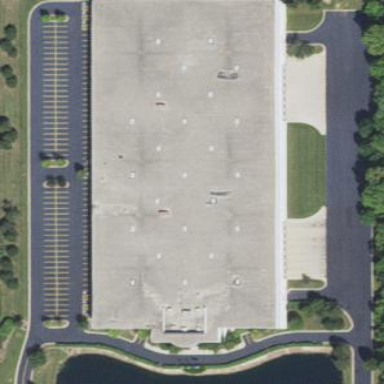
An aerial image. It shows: Commercial building.